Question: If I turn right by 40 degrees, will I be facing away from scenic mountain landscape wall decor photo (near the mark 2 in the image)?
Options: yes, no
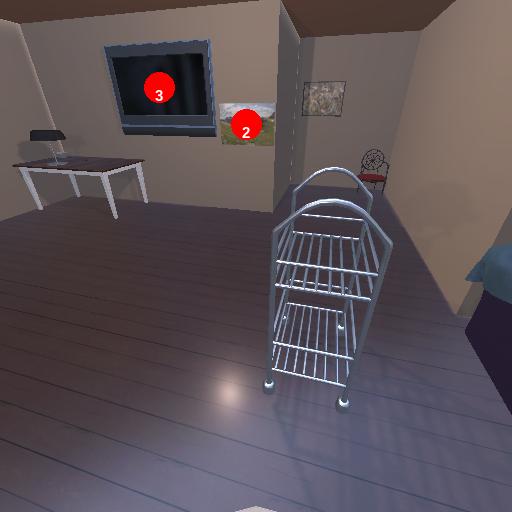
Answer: yes